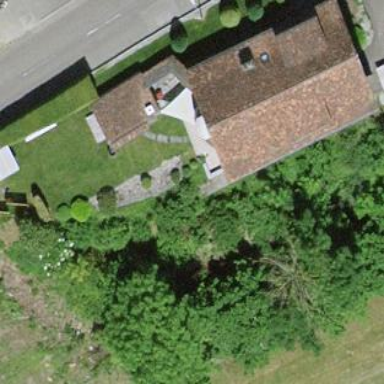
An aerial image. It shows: Simple house.